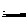
Label: line